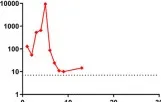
Clinical and treatment parameters of the patient during the 1st month after hospital admission. (A-H) show the time course of different laboratory parameters during the first 30 days following hospital admission.
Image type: pathology (masson_trichrome)